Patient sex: M
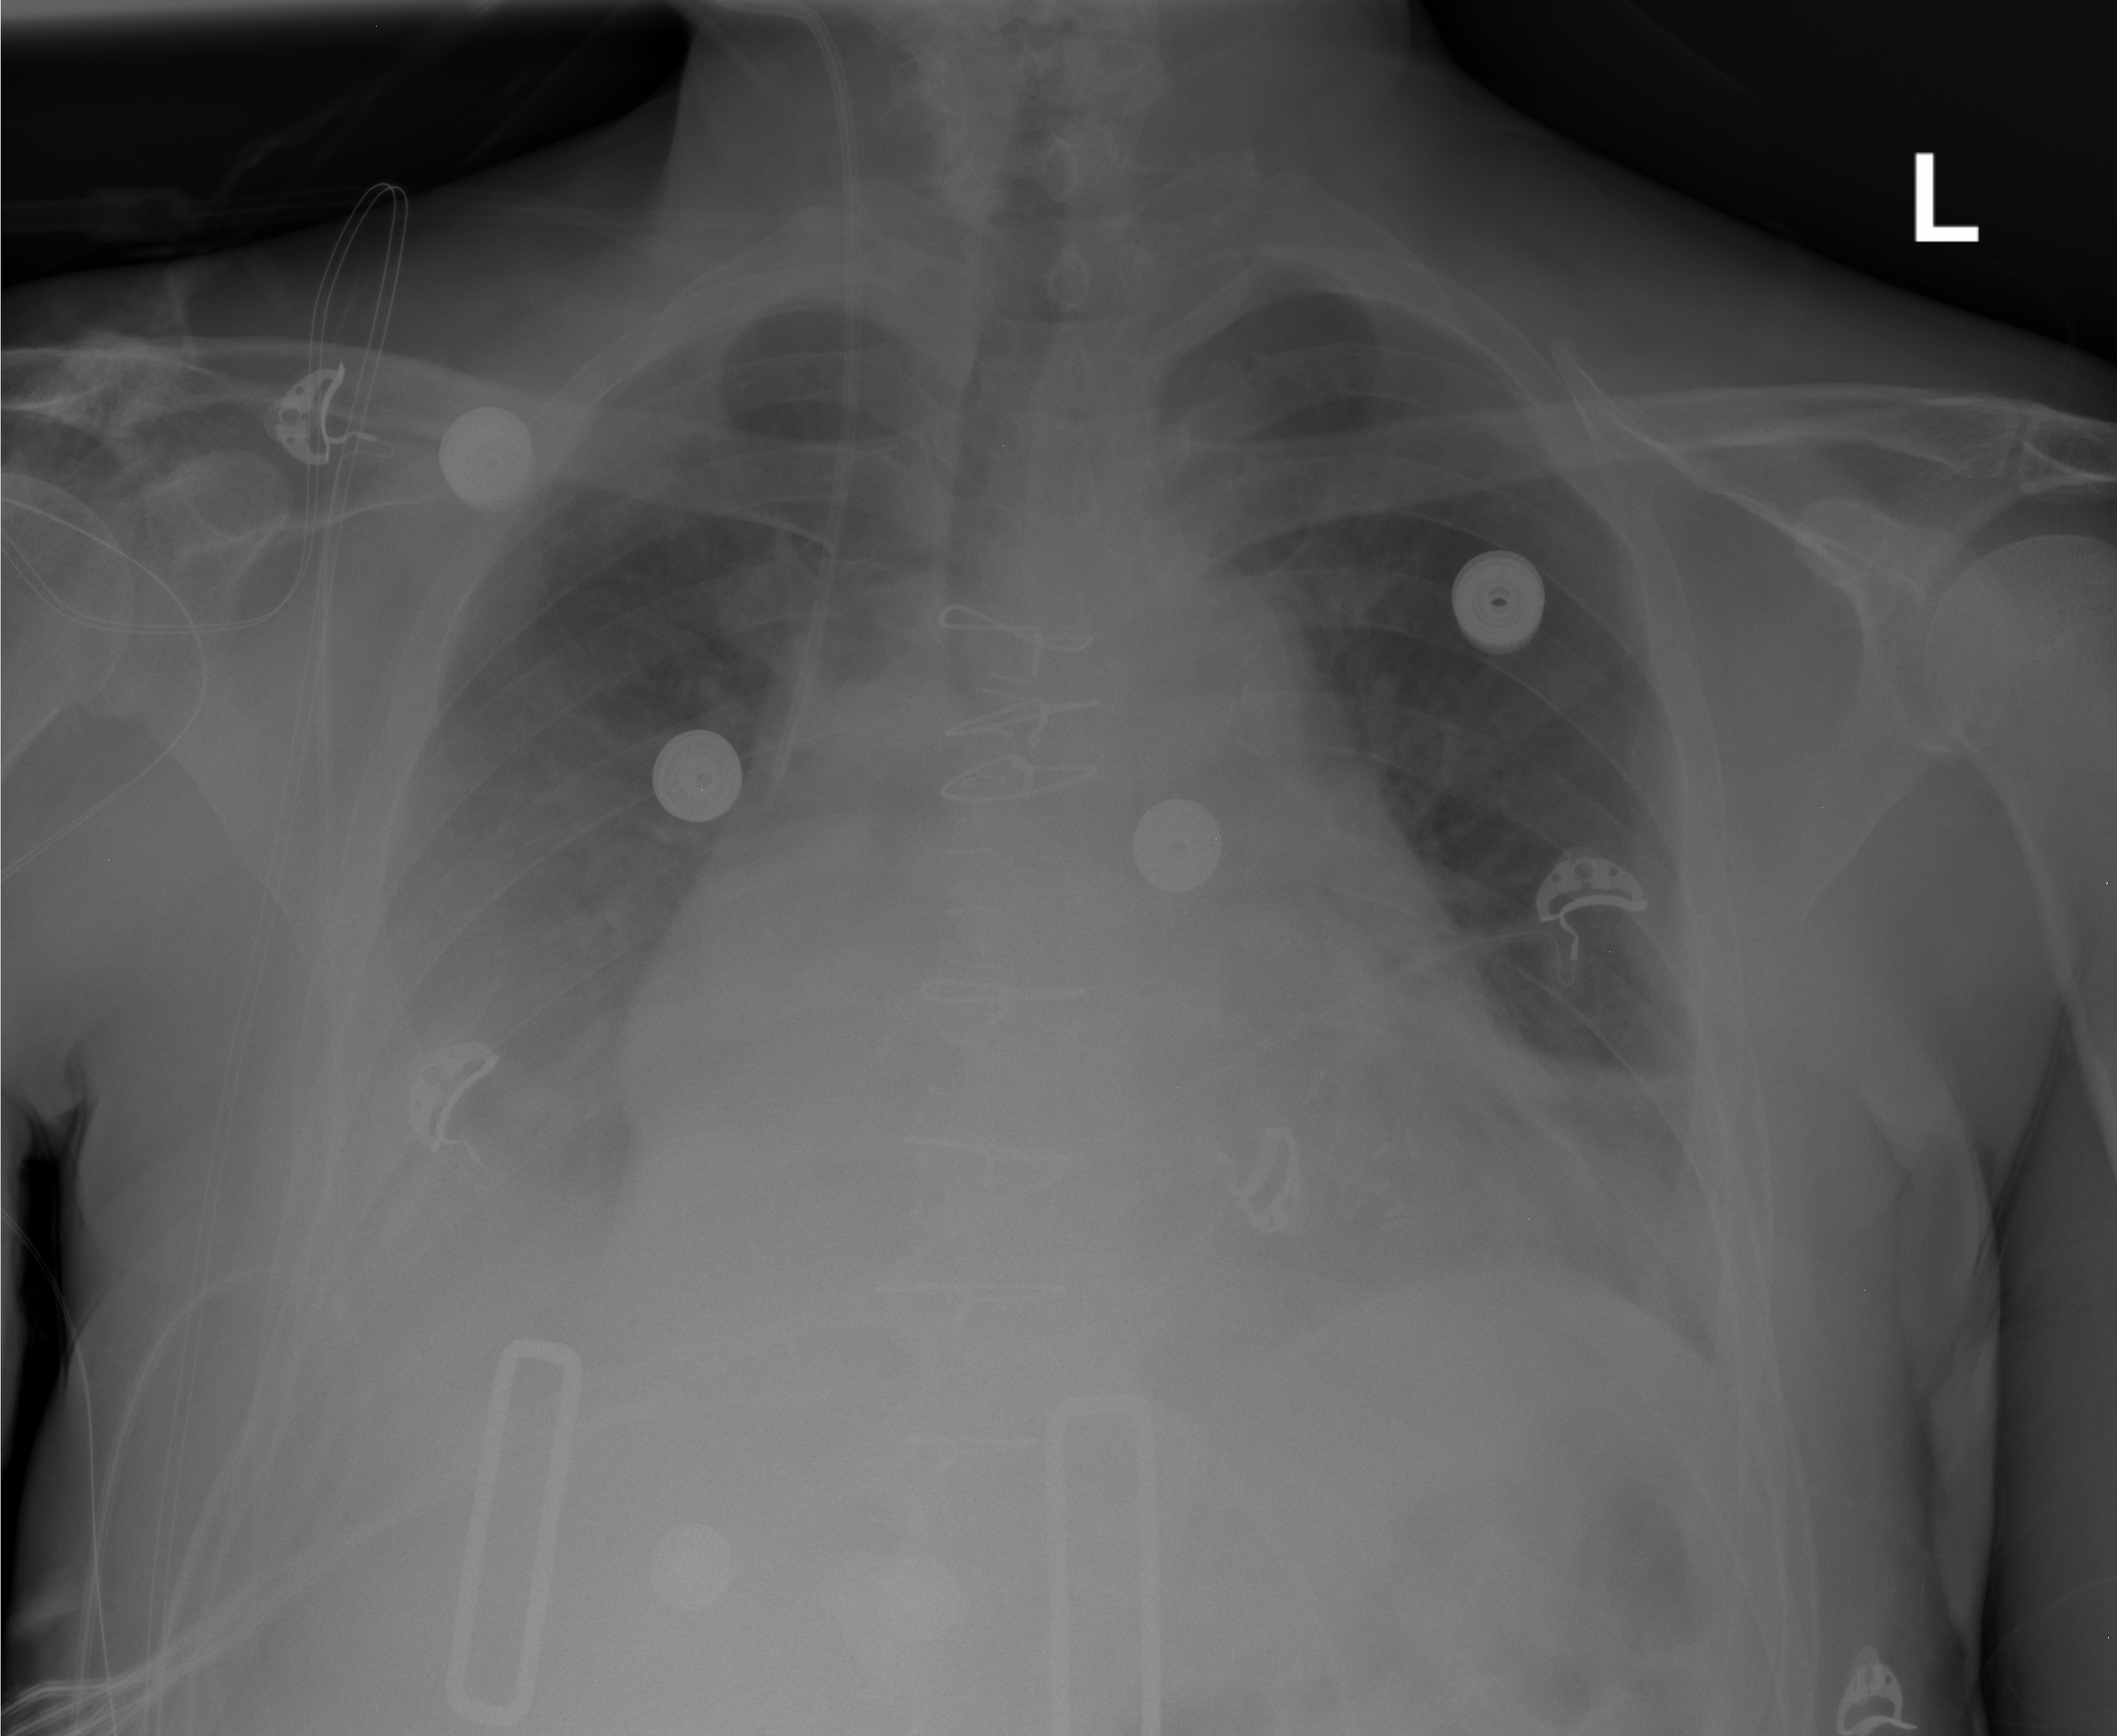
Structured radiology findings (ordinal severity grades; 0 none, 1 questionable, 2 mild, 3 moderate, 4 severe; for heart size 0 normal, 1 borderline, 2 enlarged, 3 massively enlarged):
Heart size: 2
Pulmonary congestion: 0
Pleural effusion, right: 2
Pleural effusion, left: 0
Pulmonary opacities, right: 0
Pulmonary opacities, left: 0
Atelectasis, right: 0
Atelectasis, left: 2